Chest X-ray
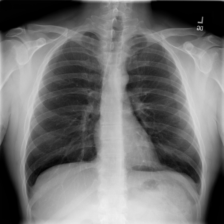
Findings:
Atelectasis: negative
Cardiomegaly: negative
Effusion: negative
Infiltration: negative
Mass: negative
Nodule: negative
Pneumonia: negative
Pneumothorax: negative
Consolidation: negative
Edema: negative
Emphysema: negative
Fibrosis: negative
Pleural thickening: negative
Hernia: negative